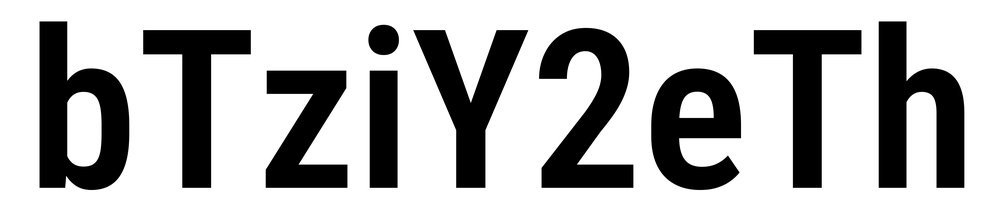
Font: Roboto_Condensed_SemiBold